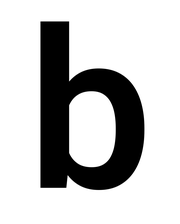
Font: Roboto_SemiBold